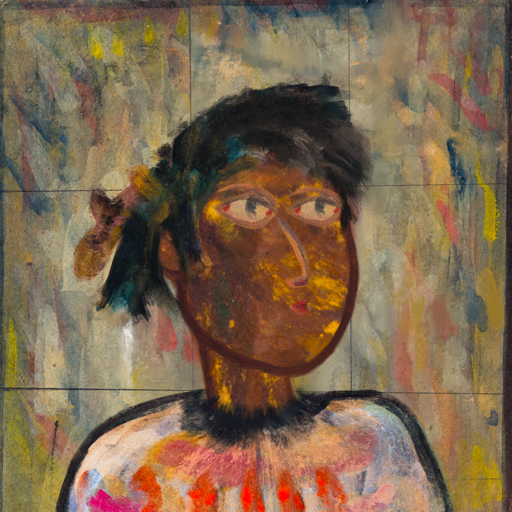
Background: GypsyMother, Head And Neck Side: Comrade, Face Side: GypsyMother, Bust: Childish, Hair Side: Pipe, Head Accessory: Blank, Second Necklace: Blank, Necklace: Blank, Baby: Blank